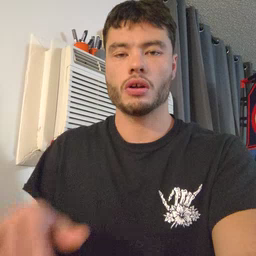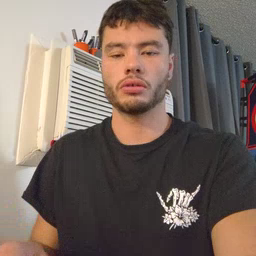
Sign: nuts